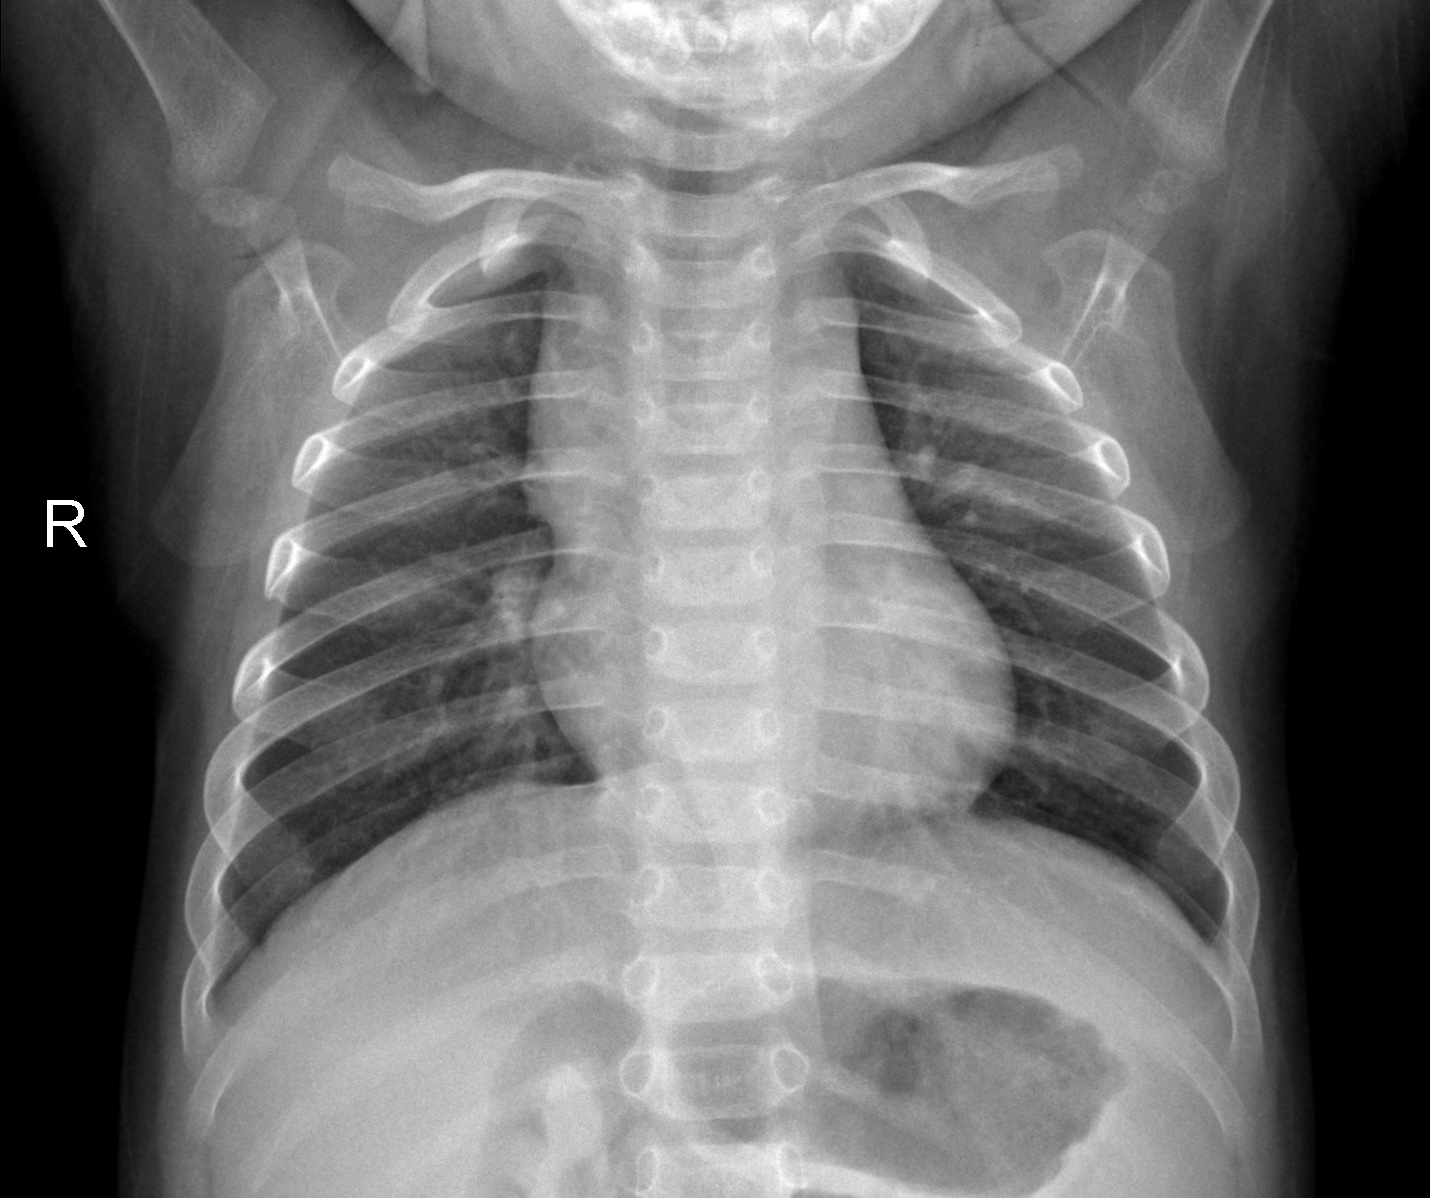
Diagnosis: NORMAL